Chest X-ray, PA view. Patient: 24 years old, sex F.
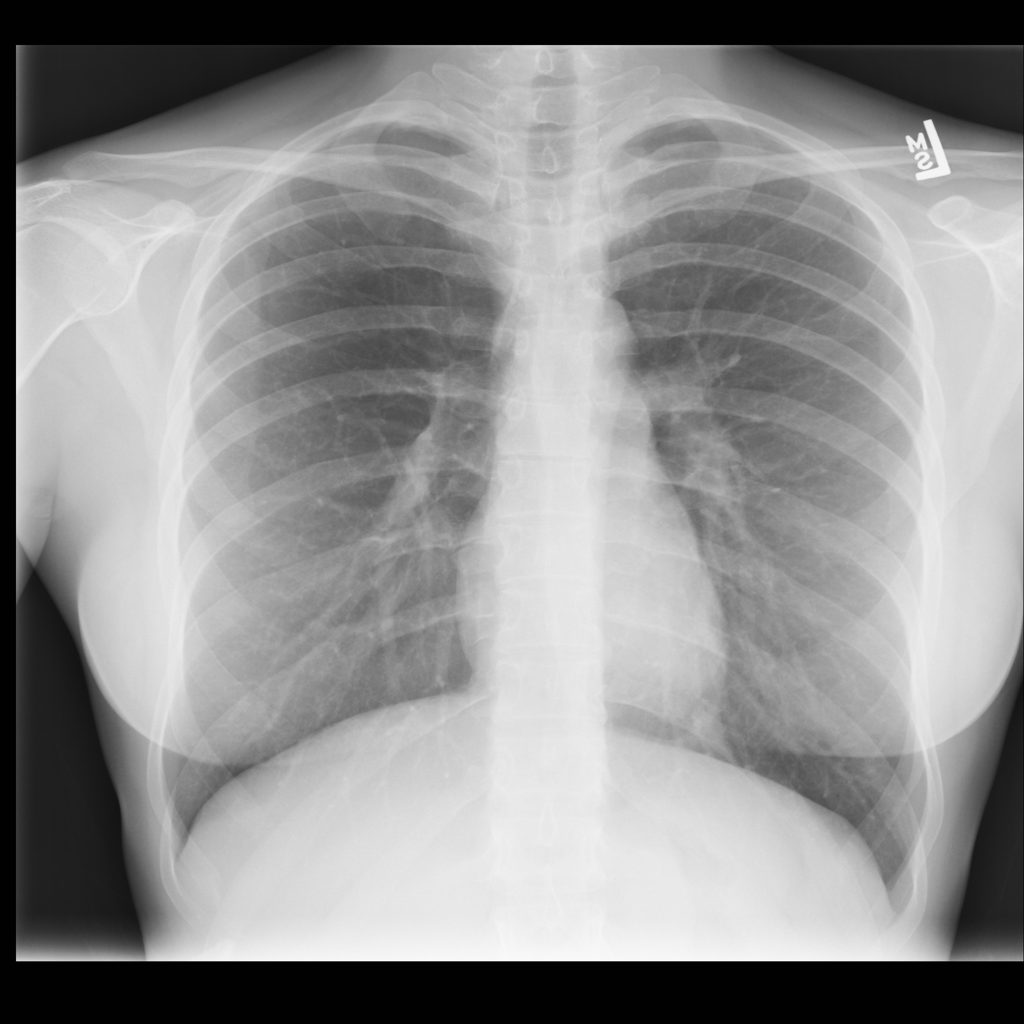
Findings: No Finding